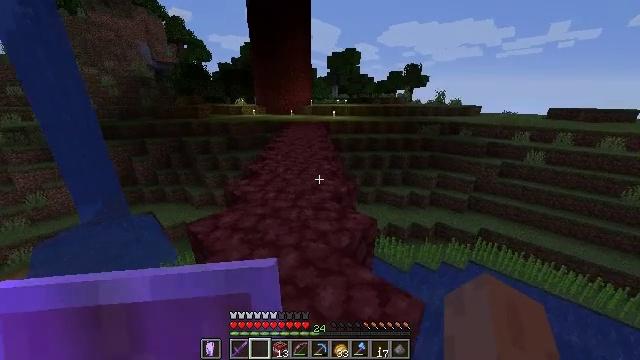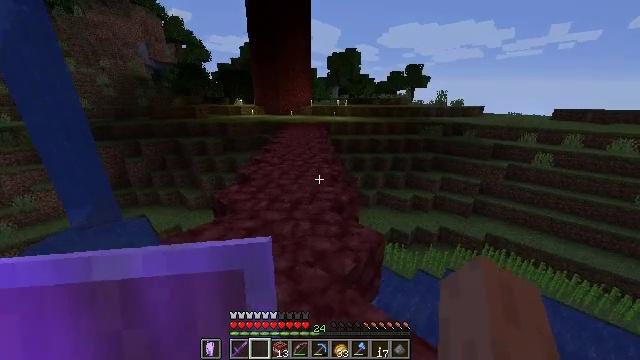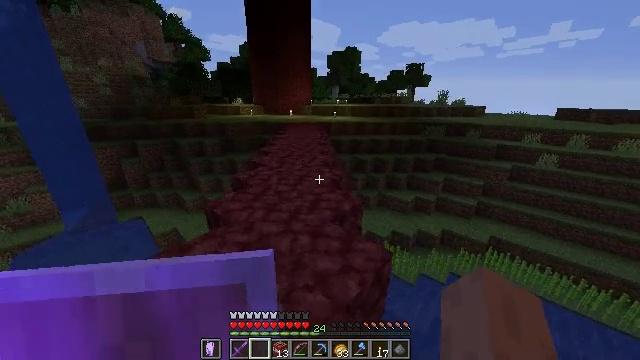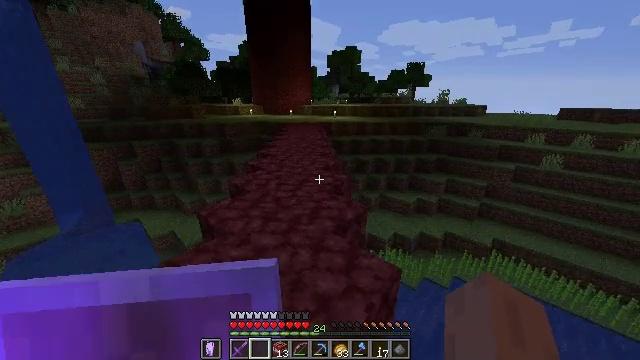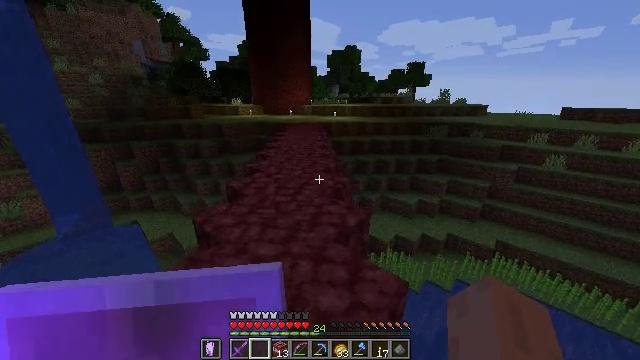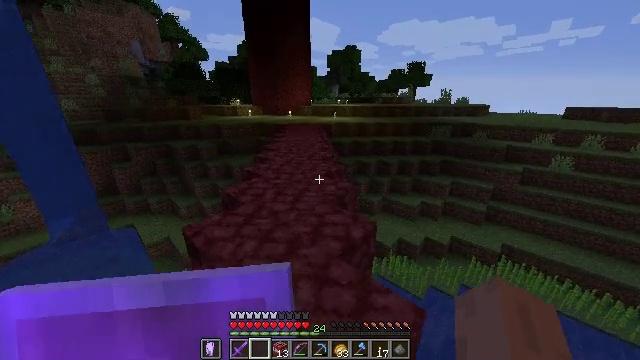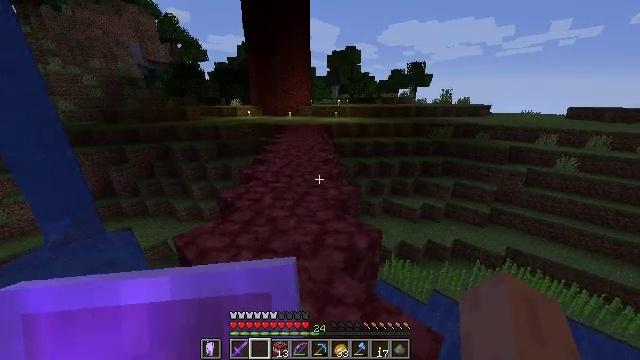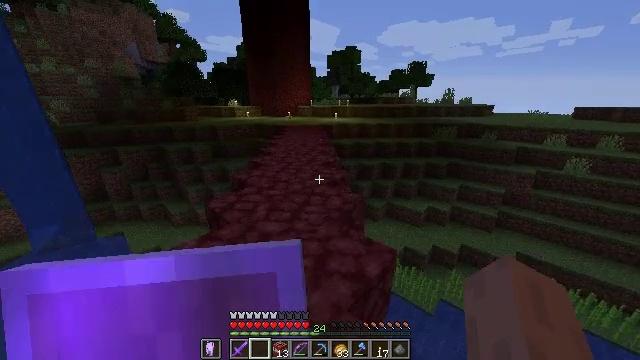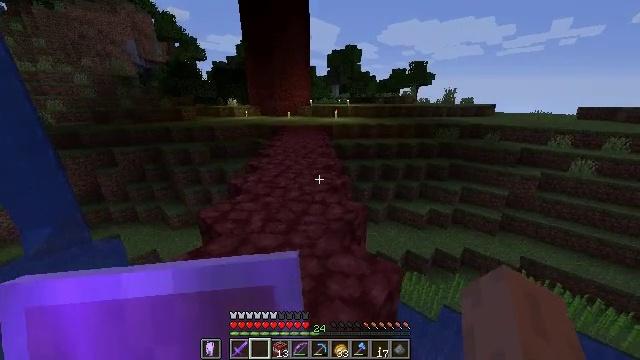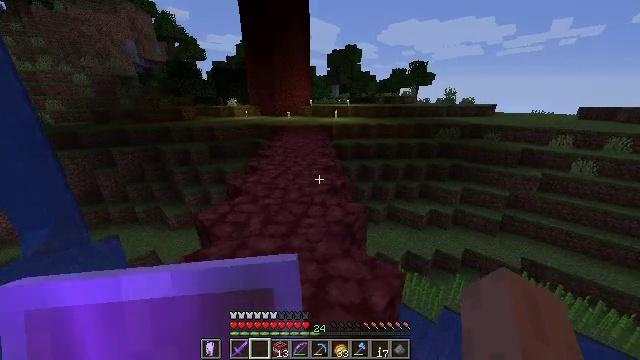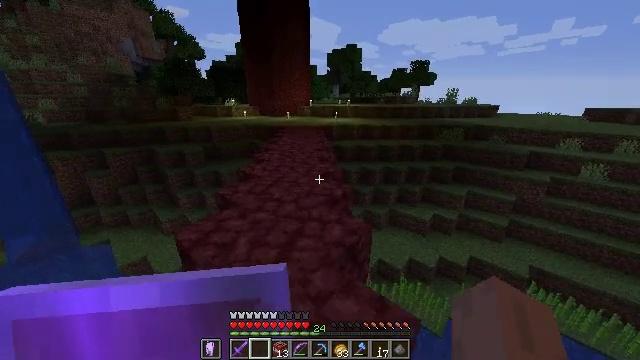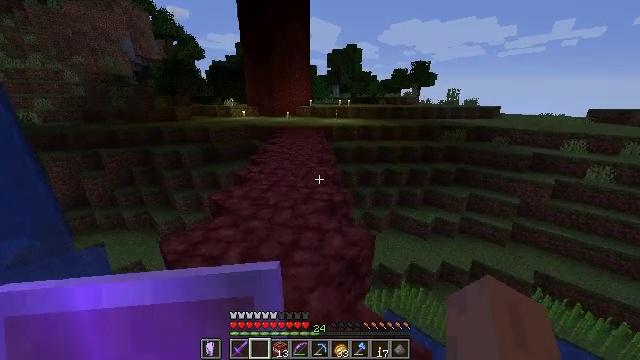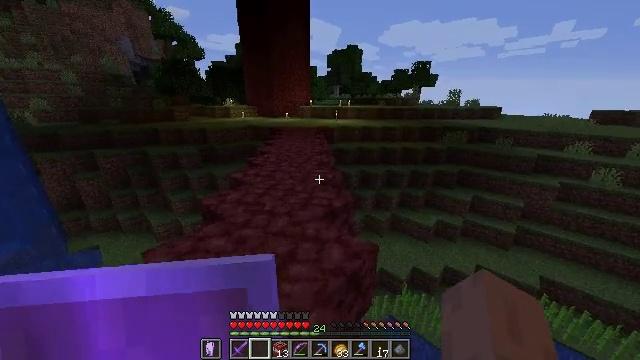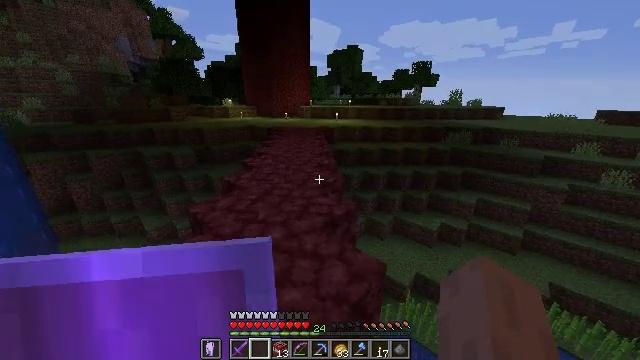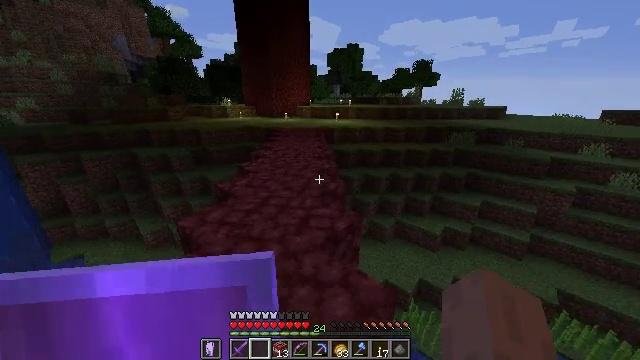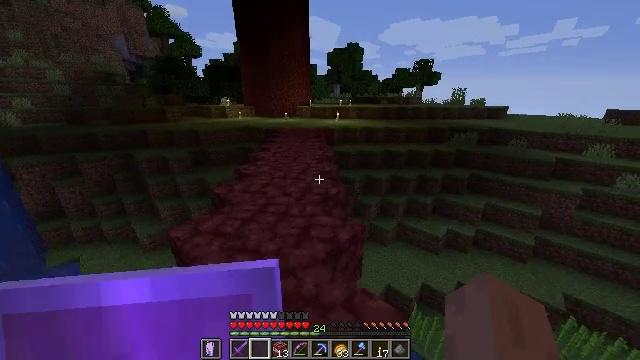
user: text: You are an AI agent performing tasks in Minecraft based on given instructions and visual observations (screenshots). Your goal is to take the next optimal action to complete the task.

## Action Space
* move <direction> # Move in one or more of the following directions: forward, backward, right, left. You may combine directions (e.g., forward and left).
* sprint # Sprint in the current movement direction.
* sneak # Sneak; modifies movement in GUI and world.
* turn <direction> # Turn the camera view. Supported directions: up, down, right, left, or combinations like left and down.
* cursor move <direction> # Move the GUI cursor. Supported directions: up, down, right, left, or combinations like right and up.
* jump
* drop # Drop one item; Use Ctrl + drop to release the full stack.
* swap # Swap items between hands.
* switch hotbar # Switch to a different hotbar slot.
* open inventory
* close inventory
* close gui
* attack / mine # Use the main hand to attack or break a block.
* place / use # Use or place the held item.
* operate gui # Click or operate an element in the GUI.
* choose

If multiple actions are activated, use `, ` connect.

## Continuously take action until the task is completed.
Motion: motion action
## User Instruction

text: Combat enemy.
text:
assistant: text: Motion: move forward
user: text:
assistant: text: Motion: move forward
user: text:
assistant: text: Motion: move forward
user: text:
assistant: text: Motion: move forward
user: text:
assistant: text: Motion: move forward
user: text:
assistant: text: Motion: move forward
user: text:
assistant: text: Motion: move forward
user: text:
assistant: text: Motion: move forward
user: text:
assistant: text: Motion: move forward
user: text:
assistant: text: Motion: move forward
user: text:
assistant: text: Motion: move forward
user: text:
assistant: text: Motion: move forward
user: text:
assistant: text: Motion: move forward
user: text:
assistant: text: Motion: move forward
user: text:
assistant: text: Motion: move forward
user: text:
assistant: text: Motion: move forward
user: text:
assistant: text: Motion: move forward
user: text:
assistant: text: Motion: move forward
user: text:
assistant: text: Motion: move forward
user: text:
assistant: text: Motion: move forward
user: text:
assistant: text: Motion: move forward
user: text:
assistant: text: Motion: move forward
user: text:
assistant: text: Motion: move forward
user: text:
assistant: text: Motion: move forward
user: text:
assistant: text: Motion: move forward
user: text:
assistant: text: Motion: move forward
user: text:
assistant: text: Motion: move forward
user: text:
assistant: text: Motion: move forward
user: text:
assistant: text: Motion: move forward
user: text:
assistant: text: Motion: move forward